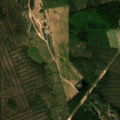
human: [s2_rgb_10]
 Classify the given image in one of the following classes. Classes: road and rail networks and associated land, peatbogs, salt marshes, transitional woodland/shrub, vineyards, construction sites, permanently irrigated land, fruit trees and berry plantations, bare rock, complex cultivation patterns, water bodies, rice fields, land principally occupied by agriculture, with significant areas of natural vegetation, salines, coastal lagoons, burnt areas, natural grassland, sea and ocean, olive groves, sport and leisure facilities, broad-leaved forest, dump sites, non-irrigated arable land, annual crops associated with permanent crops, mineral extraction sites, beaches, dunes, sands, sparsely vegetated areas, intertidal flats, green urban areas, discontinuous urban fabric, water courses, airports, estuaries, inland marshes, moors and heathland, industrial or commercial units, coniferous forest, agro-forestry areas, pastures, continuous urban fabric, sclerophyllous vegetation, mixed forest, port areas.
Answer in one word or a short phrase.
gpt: coniferous forest, mixed forest, transitional woodland/shrub